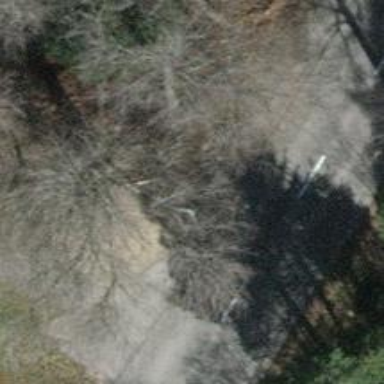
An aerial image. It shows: Brown bench in the vicinity.